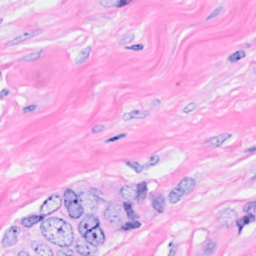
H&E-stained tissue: Breast